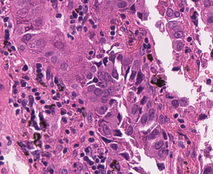
Tumor epithelial tissue: yes
Tumor-associated stroma tissue: yes
Normal tissue: no